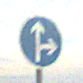
Verkehrszeichen: VorgeschriebeneFahrtrichtungGeradeausOderRechts
Umgebung: Outdoor, RoadRail
Tageszeit: SunriseSunset
Wetter: PartlyCloudy
Licht: Natural
Jahreszeit: NotSpecified
Kontrast: LowContrast